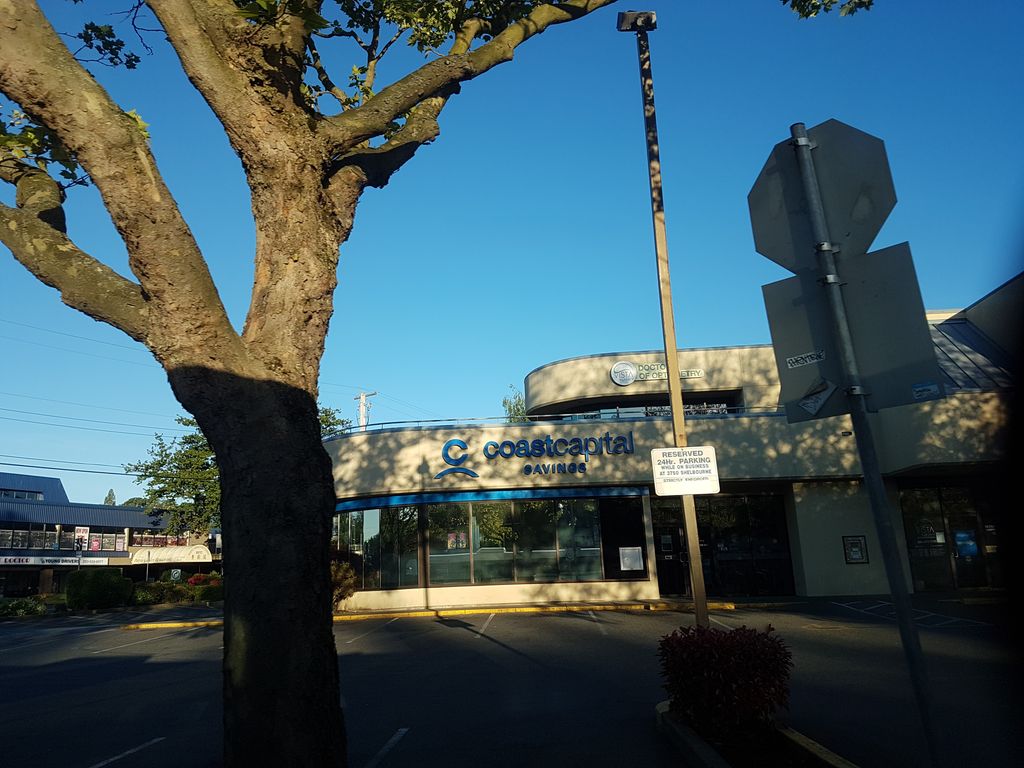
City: victoria